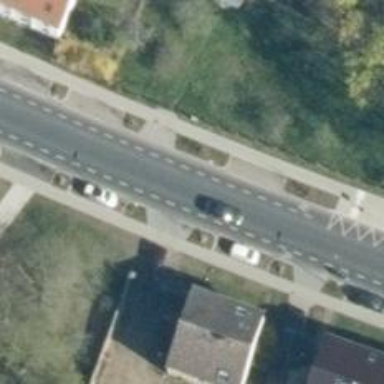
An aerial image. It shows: Secondary road with asphalt surface and sidewalks on both sides. There is lane for cyclists on both sides of the road.